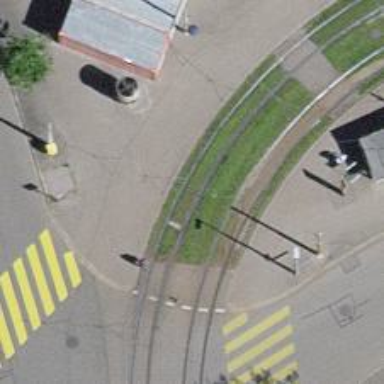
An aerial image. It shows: Tram stop with public transport stop position for trams.